Question: I'm trying to get LINQ SQL to grab and total this data, I'm having a heck of a time trying to do it too.

Here is my code, that doesn't error out, but it doesnt total the data.
'''
' Get Store Record Data
Dim MyStoreNumbers = (From tnumbers In db.Table_Numbers
Where tnumbers.Date > FirstOfTheMonth
Select tnumbers)
'''
I'm trying to create a loop that will group the data by DATE and give me the totals so I can graph it.
As you can see, I'd like to set totals for Internet, TV, Phone, ect... Any help would be great, thank you!
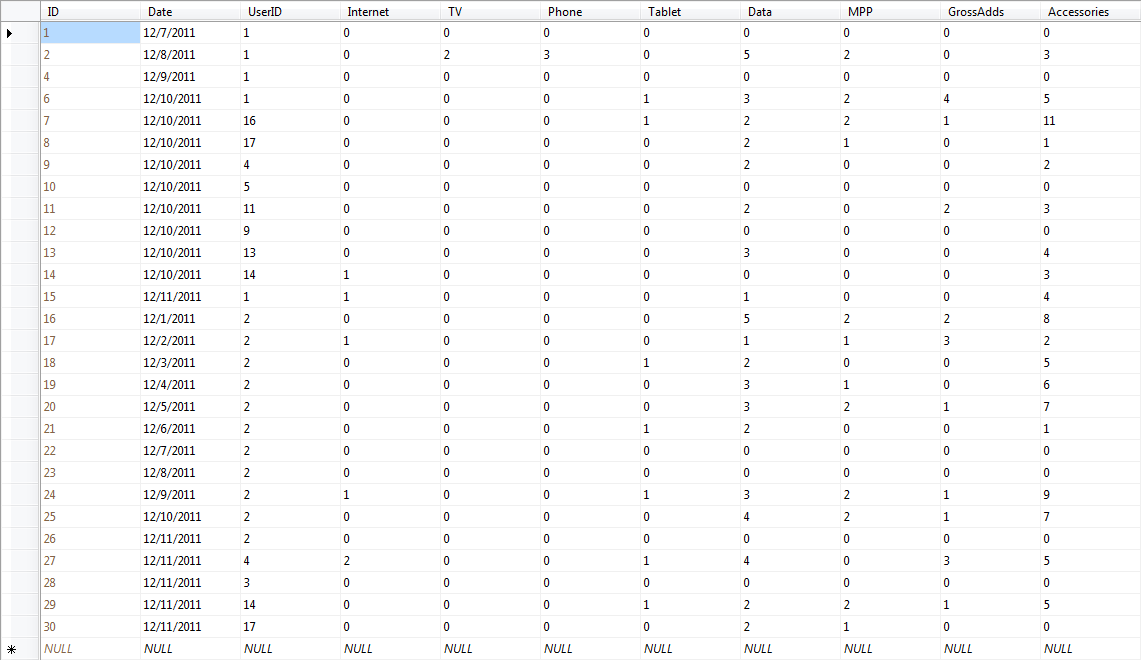
Answer: You can group and total the numbers one by one, like this:
'''
From tnumbers In db.Table_Numbers
Where tnumbers.Date > FirstOfTheMonth
Group by tnumbers.Date
Into TotalPhone = sum(tnumbers.Phone)
Select Date, TotalPhone
'''
Here is a link with <URL>.
Edit: added grouping